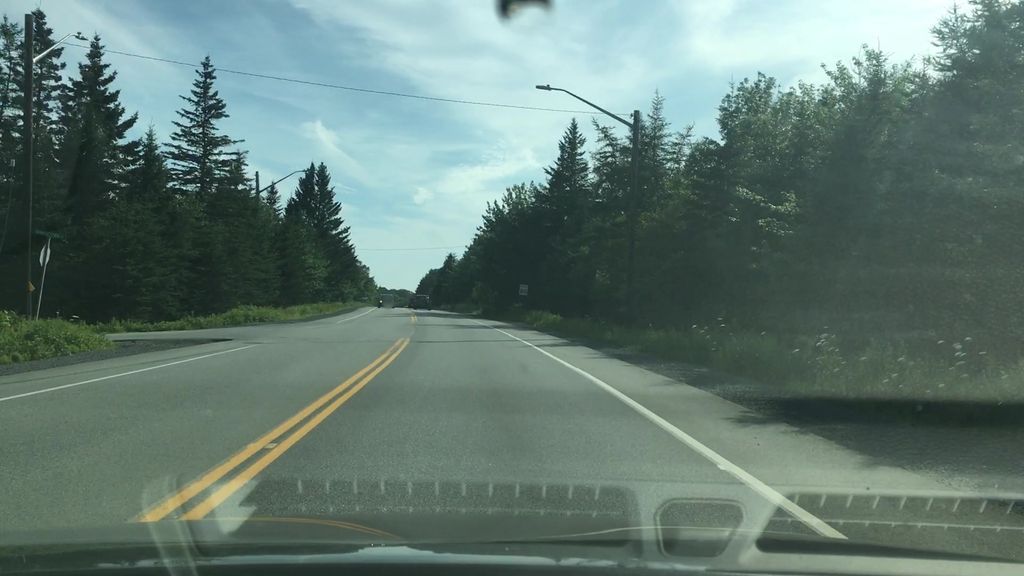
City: halifax